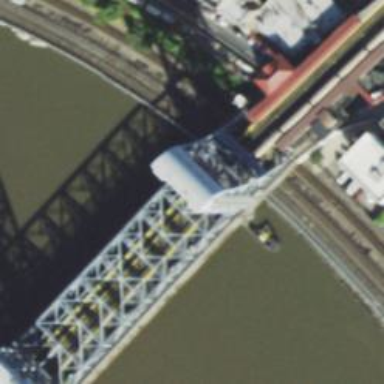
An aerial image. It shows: Lift bridge over footway.